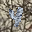
Label: 4